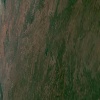
Label: land